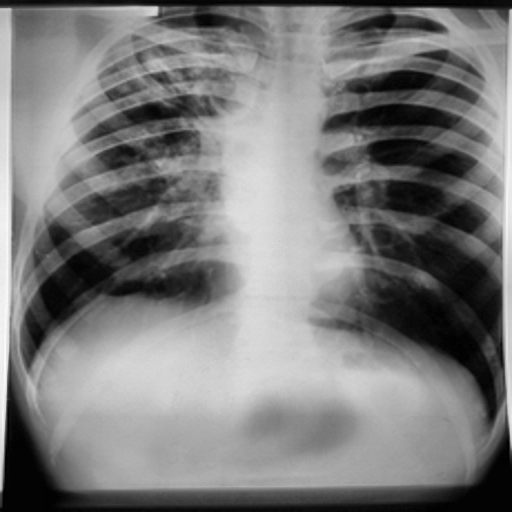
Finding: TUBERCULOSIS